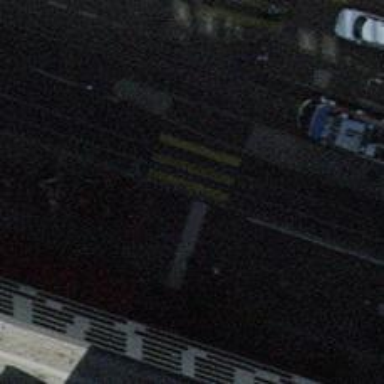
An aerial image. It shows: Kerb barrier.